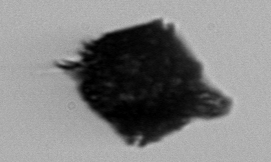
Label: Gonyaulax